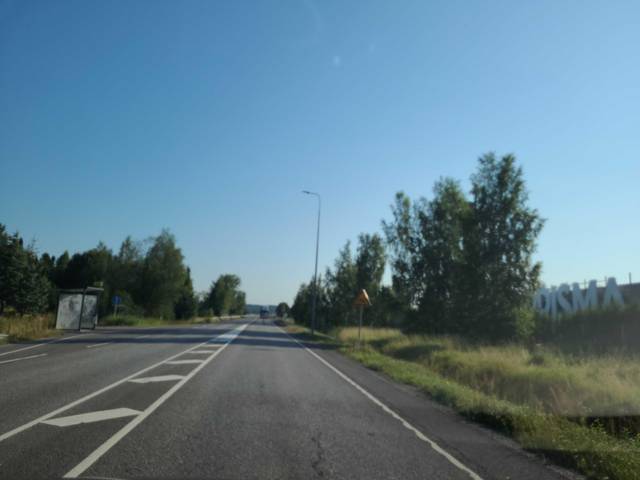
Region: Finland
Coordinates: 60.857, 23.042